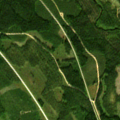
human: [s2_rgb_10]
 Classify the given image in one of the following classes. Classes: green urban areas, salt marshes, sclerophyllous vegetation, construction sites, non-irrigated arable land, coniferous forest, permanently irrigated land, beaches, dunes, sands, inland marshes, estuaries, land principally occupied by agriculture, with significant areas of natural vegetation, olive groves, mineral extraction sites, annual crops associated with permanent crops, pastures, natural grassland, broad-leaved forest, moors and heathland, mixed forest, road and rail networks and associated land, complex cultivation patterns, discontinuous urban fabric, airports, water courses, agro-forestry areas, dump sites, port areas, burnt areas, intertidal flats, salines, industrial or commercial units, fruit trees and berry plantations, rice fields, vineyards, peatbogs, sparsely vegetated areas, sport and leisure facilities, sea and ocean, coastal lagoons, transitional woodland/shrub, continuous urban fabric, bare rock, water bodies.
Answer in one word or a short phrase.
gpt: coniferous forest, transitional woodland/shrub